Question: I put several JPanels, each containing a JLabel + JTextField in a GridLayout (as shown below).
I am trying to reduce the spaces between the cells as much as possible.
I did the following :
'''
GridLayout resultsPanelLt = new GridLayout( 0, 3, 0, 0 );
resultsPanelLt.setVgap( 0 );
resultsPanelLt.setHgap( 0 );
JPanel resultPanel = new JPanel( resultsPanelLt );
// I added several panels like this one
JPanel markUpPanel = new JPanel( new FlowLayout( FlowLayout.RIGHT ));
markUpPanel.setPreferredSize( new Dimension(100, 20) );
markUpPanel.setMaximumSize( new Dimension(100, 20) );
markUpPanel.setBorder(BorderFactory.createEmptyBorder(0,0,0,0));
markUpPanel.add( new JLabel( "MarkUp" ) );
JTextField markUp = new JTextField();
markUp.setMargin(new Insets(0, 0, 0, 0));
markUpPanel.add( markUp );
resultPanel.add( markUpPanel );
'''

I would like to remove the spaces between rows or put them to 1px for instance.
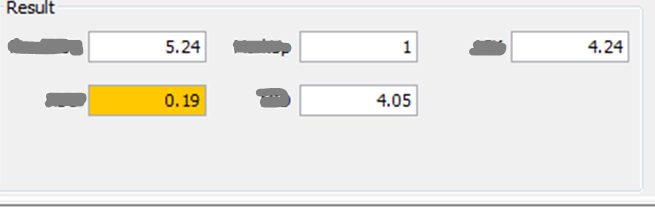
Answer: When you create and add panels to your 'resultPanel' which has 'GridLayout', the child panels are created with 'FlowLayout'. Those child panels have 5 pixel horizontal and vertical gaps.
Create those like this:
'''
JPanel markUpPanel = new JPanel(new FlowLayout(FlowLayout.RIGHT, 0, 0));
'''
The 'FlowLayout' class has a constructor where you can specify the horizontal and veritcal gaps, pass 0 pixel to those. If you don't specify them, the default is 5 pixel.